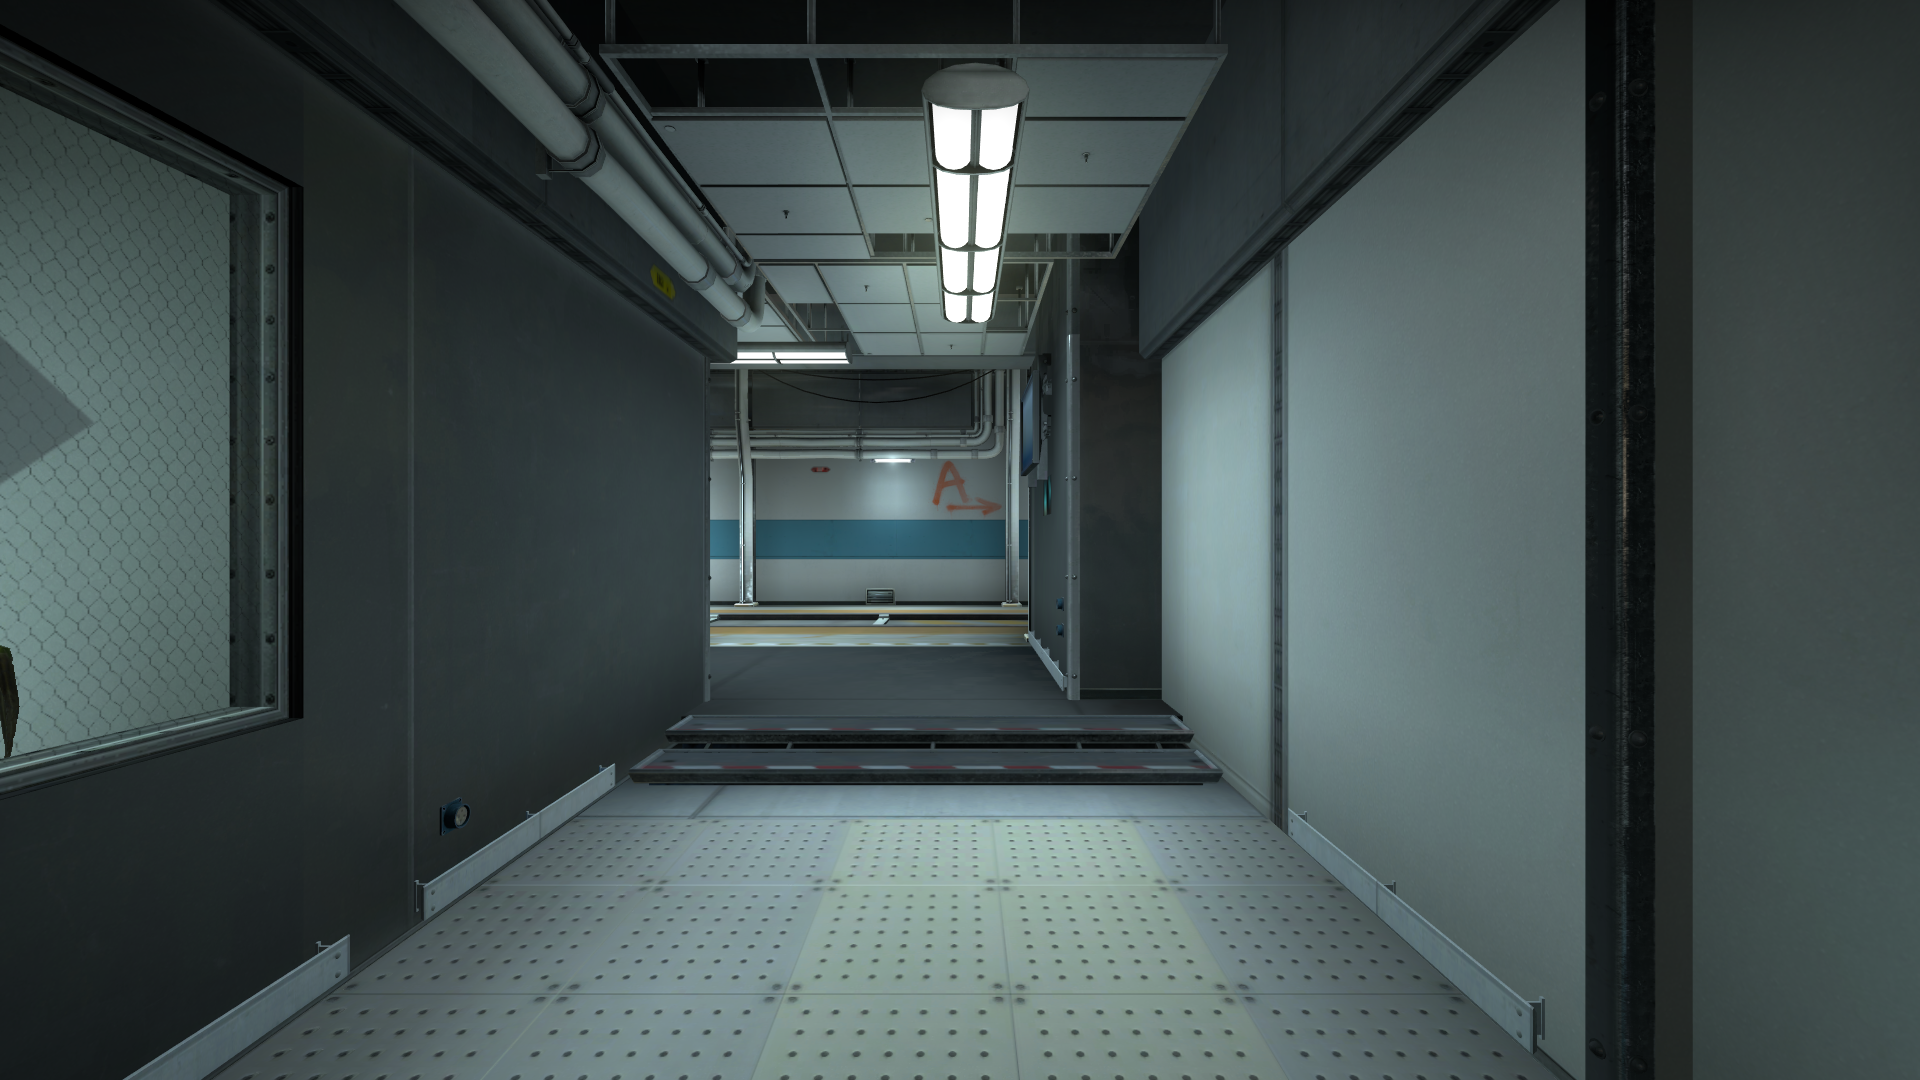
Map: de_train